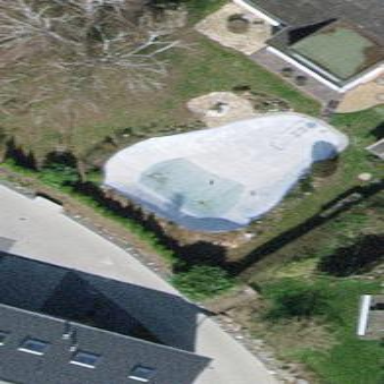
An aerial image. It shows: Swimming pool located in leisure land.